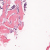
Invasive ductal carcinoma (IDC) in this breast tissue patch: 1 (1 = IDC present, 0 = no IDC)